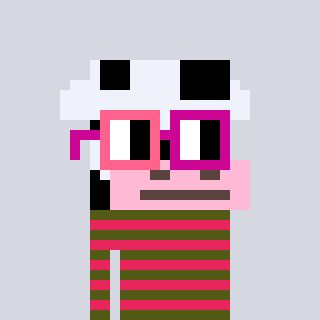
a pixel art character with square pink and red glasses, a cow-shaped head and a redpinkish-colored body on a cool background